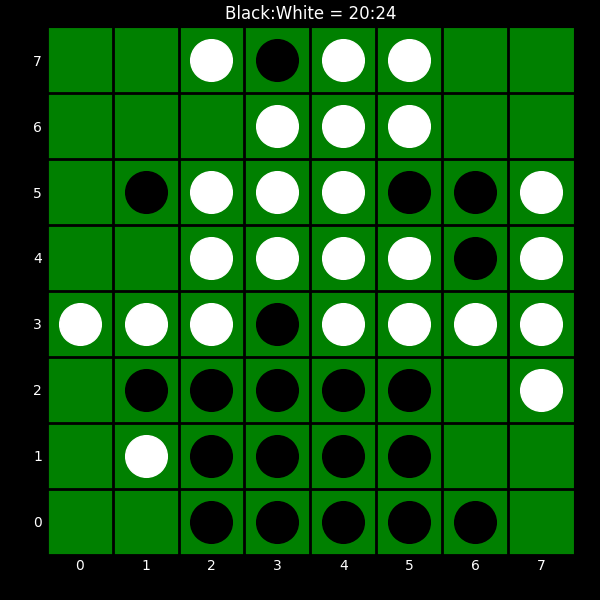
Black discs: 20
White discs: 24